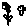
Label: flower